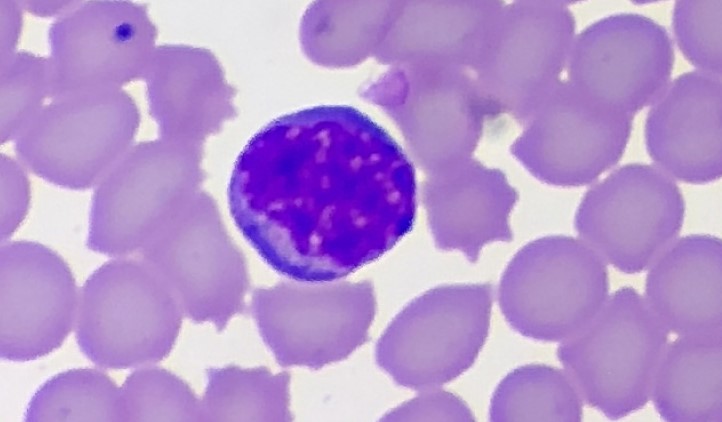
White blood cell type: Basophil